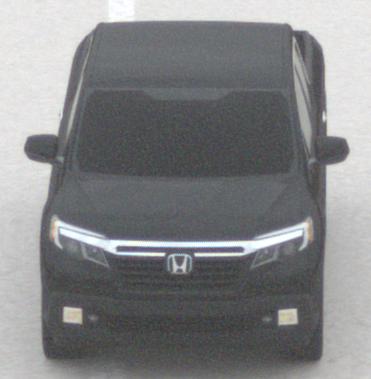
Make: Honda
Model: Ridgeline
Detailed model: Gen. 2
Model produced from: 2016
Model produced until: 2020
Doors: 4
Color: black
Road condition: dry road
Daytime: midday
Contrast: low contrast